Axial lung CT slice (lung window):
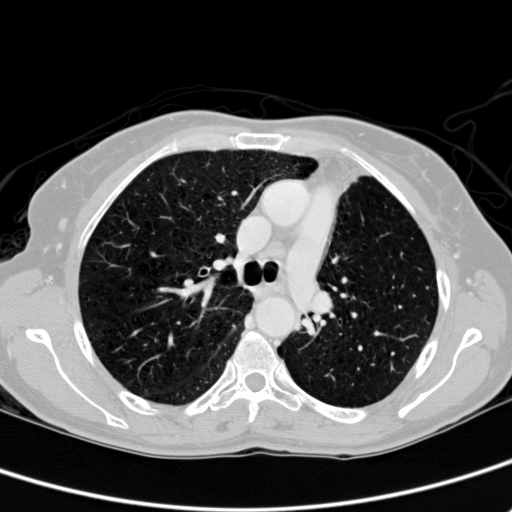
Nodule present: no